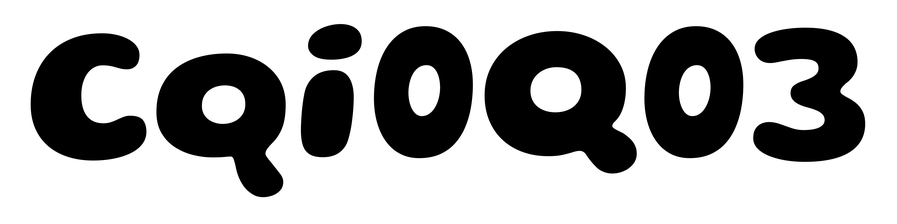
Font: Gluten_Bold